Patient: sex F, age 41
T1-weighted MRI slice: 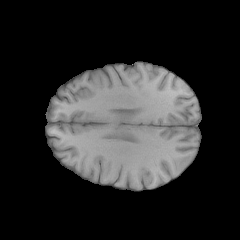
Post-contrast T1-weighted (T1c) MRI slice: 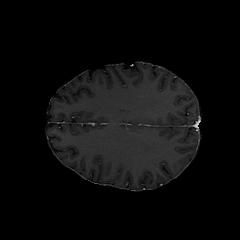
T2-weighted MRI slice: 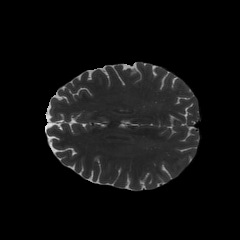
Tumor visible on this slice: no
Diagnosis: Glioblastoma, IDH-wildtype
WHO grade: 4